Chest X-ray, AP view. Patient: 30 years old, sex M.
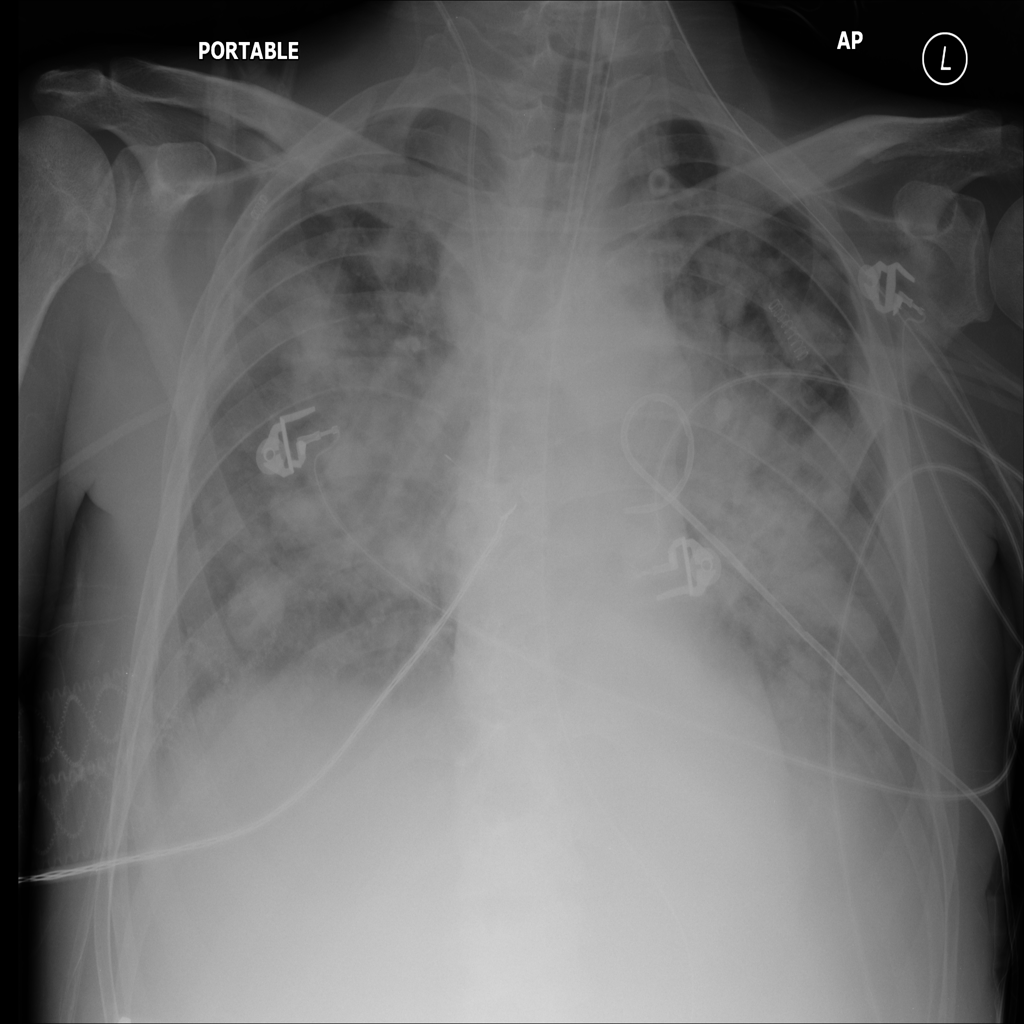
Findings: Infiltration, Nodule